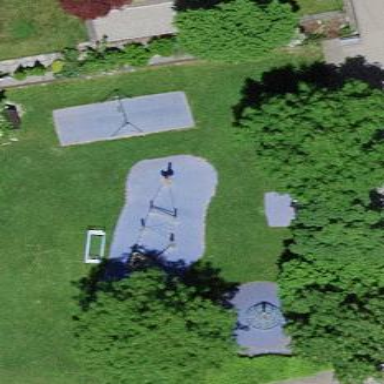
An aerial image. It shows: Playground area for leisure land.